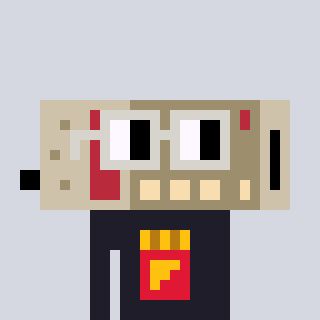
a pixel art character with square light gray glasses, a cordless phone-shaped head and a grayscale-colored body on a cool background